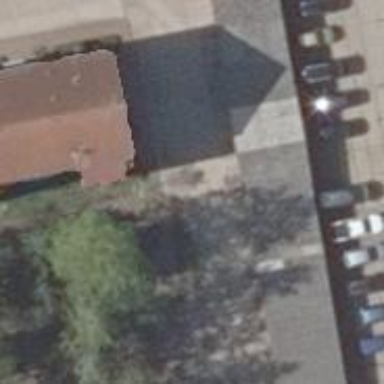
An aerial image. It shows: Group of garages.